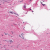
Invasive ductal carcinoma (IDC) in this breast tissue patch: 0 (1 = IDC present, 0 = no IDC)